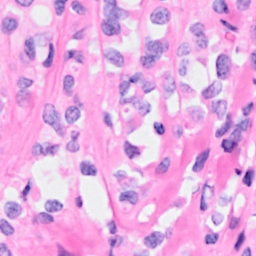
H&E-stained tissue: Breast